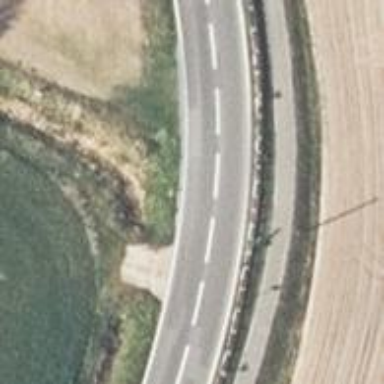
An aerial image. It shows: Asphalt road classified as primary highway.